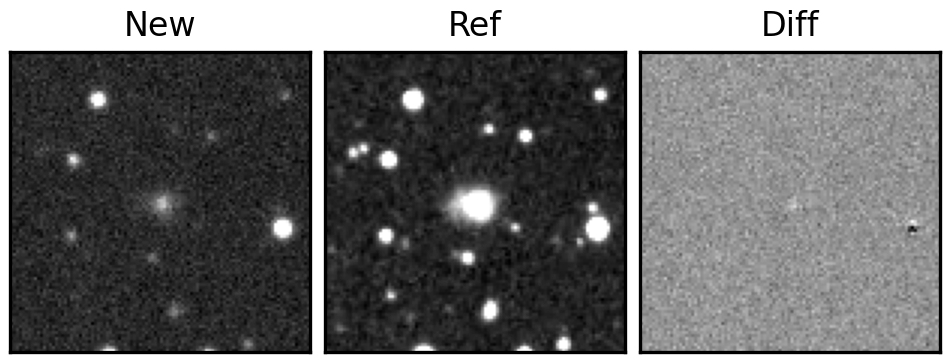
Label: real